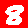
Digit: 8